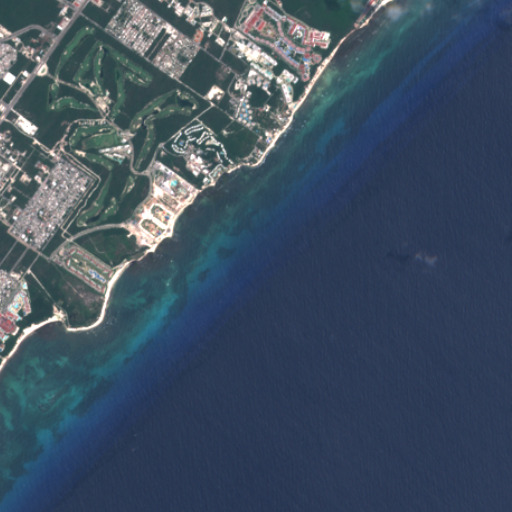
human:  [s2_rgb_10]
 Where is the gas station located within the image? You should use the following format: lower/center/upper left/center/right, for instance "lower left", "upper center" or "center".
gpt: The gas station is located in the upper left of the image.
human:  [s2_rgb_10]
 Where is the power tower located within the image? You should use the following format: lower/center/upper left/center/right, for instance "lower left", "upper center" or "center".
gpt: The power tower is located in the upper left of the image.
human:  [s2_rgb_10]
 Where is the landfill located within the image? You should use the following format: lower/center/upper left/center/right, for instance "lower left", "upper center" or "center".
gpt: There is no landfill in the image.